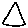
Label: triangle